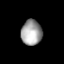
Tissue: lung
Cell type: Epithelial cells
Senescence score: 0.2306
Nuclear area (px): 512
Mean DAPI intensity: 161.967